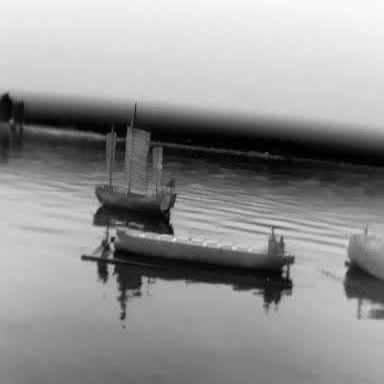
There is a sailboat in the infrared image.